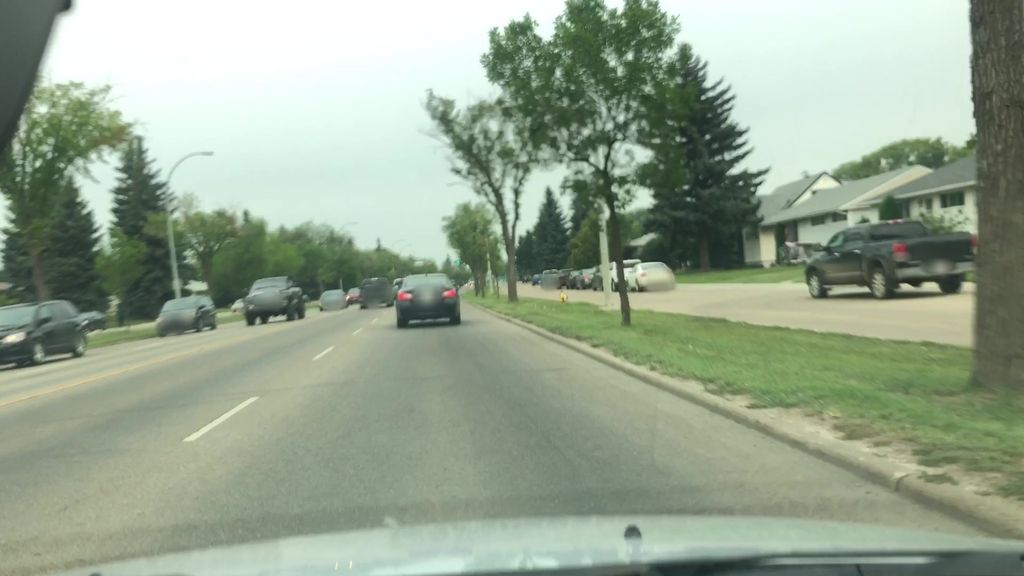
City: edmonton